Question: My popup window design left blank space on top of the window. i try different layout options but space persist.i don't understand how to eliminate this.i am using Custom popup Please help.

'''
<?xml version="1.0" encoding="utf-8"?>
<LinearLayout xmlns:android="http://schemas.android.com/apk/res/android"
android:layout_width="wrap_content"
android:layout_height="wrap_content"
android:orientation="vertical" >
<TextView
android:id="@+id/text"
android:layout_width="match_parent"
android:layout_height="match_parent"
android:textColor="#FFF"
android:text="Input a Value"/>
<ImageView
android:id="@+id/image"
android:layout_width="fill_parent"
android:layout_height="fill_parent"
android:background="@drawable/severity_rating"
android:layout_marginRight="5dp" />
<LinearLayout
android:layout_width="match_parent"
android:layout_height="match_parent"
android:orientation="horizontal" >
<EditText
android:id="@+id/popup_et"
android:layout_height="wrap_content"
android:layout_width="100dp"
android:inputType="number" />
<Button
android:id="@+id/dialogButtonOK"
android:layout_width="100dp"
android:layout_height="wrap_content"
android:text="Ok"/>
<Button
android:id="@+id/dialogButtonCancel"
android:layout_width="100dp"
android:layout_height="wrap_content"
android:text="cancel"/>
</LinearLayout>
</LinearLayout>
'''
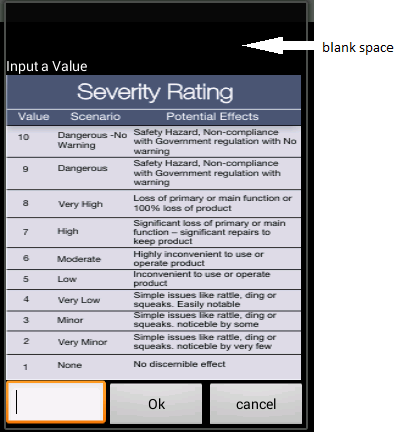
Answer: use 'dialog.getWindow().setBackgroundDrawableResource(android.R.color.transparent);'